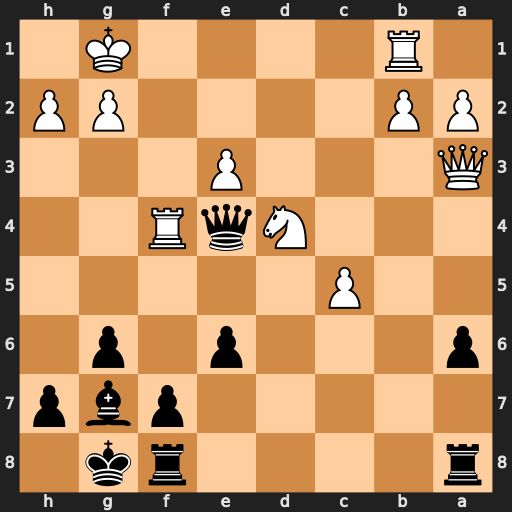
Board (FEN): r4rk1/5pbp/p3p1p1/2P5/3NqR2/Q3P3/PP4PP/1R4K1
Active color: b
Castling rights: -
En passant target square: -
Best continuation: Qxb1+ Rf1 Qe4